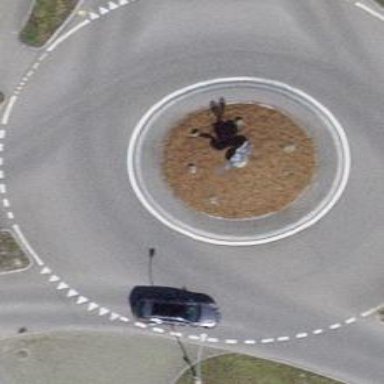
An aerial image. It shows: Secondary road with asphalt surface leading to roundabout junction.